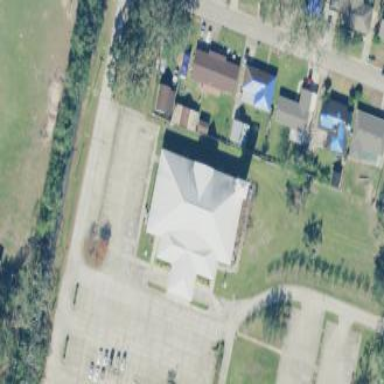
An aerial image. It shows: Building that serves as place of worship.